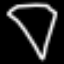
Label: diamond